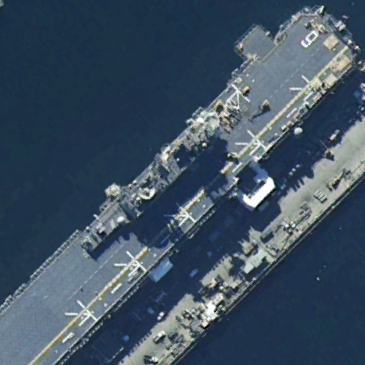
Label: assault